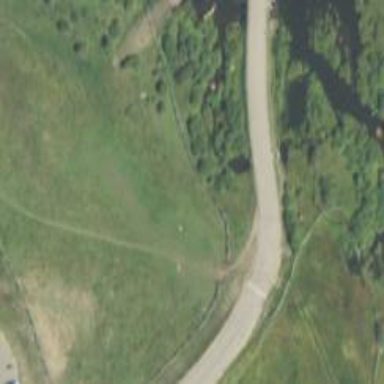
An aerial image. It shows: Intermediate level nordic skiing track that is groomed for both classic and skating techniques.